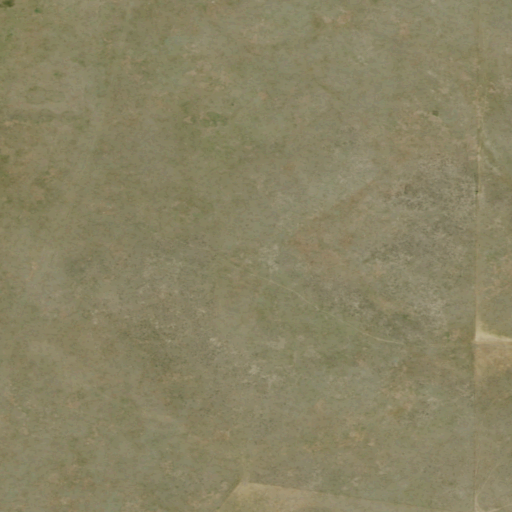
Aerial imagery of valley in Nebraska named Round Valley containing only grassland